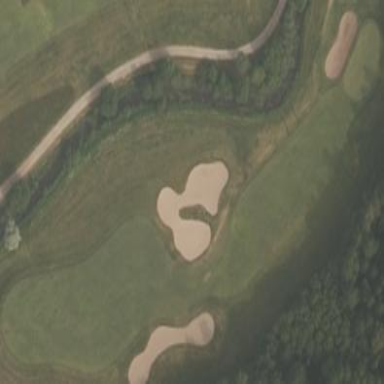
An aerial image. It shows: Grassy area designated as golf fairway.